Interaction volume radius: 5 \u00c5
Interaction volume height: 10 \u00c5
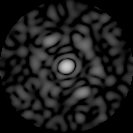
Disorder parameter: 0.8164